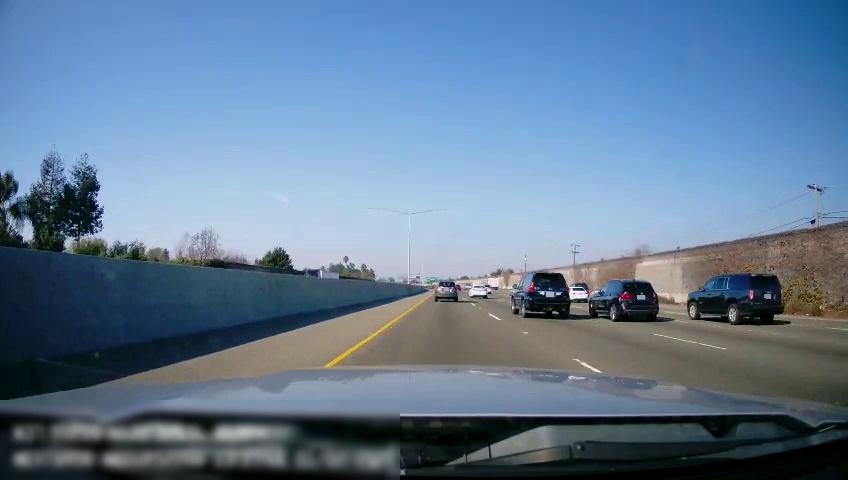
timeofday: Day
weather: Sunny
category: Drivable Space
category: Vehicles | Truck
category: Vehicles | Car
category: Vehicles | SUV
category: Vehicles | SUV
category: Vehicles | SUV
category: Vehicles | Car
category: Vehicles | SUV
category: Vehicles | Truck
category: Vehicles | Car
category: Vehicles | Car
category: Vehicles | SUV
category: Lanes | Current Lane
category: Lanes | Alternate Lane
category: Lanes | Alternate Lane
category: Lanes | Alternate Lane
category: Lanes | Alternate Lane
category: Lanes | Current Lane
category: Traffic | Signs
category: Traffic | Signs